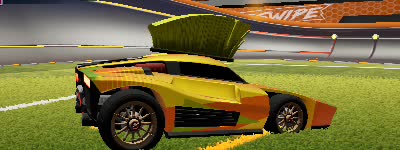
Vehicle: breakout